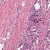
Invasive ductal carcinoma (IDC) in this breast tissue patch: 1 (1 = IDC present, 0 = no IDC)